Question:
The picture shows an example of some items added in my datagrid. Right now I can only change each rows checkbox by clicking on it but I would like to be able to click anywhere on each row to change that rows checkbox.
XAML of datagrid and row template:
'''
<DataGrid Grid.Row="1" SnapsToDevicePixels="True" BorderThickness="0" SelectedItem="{Binding Selected}" ItemsSource="{Binding Source={StaticResource ColViewSource},Mode=OneWay}" AutoGenerateColumns="False" x:Name="dataGrid" HeadersVisibility="None" ScrollViewer.CanContentScroll="True" ScrollViewer.VerticalScrollBarVisibility="Disabled" ScrollViewer.HorizontalScrollBarVisibility="Disabled">
<DataGrid.GroupStyle>
<GroupStyle ContainerStyle="{StaticResource GroupHeaderStyle}">
<GroupStyle.Panel>
<ItemsPanelTemplate>
<DataGridRowsPresenter></DataGridRowsPresenter>
</ItemsPanelTemplate>
</GroupStyle.Panel>
</GroupStyle>
</DataGrid.GroupStyle>
</DataGrid>
<Style TargetType="DataGridRow">
<Style.Triggers>
<DataTrigger Binding="{Binding Type}" Value="TTC">
<Setter Property="Template" Value="{StaticResource ResourceKey=TTC}"/>
</DataTrigger>
</Style.Triggers>
</Style>
<ControlTemplate x:Key="TTC">
<Grid Style="{StaticResource rowGridStyle}">
<Grid.ColumnDefinitions>
<ColumnDefinition MinWidth="30"/>
<ColumnDefinition />
<ColumnDefinition/>
<ColumnDefinition/>
</Grid.ColumnDefinitions>
<TextBox Style="{StaticResource commentboxStyle}" Text="{Binding Comment,Mode=TwoWay,UpdateSourceTrigger=PropertyChanged}" Grid.Column="0" Grid.ColumnSpan="3" ></TextBox>
<TextBlock Style="{StaticResource textblockStyle}" Text="{Binding Text1,Mode=TwoWay,UpdateSourceTrigger=PropertyChanged}" Grid.Column="1" Grid.ColumnSpan="2"/>
<Label Style="{StaticResource labelStyle}" Content="{Binding Text2,Mode=TwoWay,UpdateSourceTrigger=PropertyChanged}" Grid.Column="2" HorizontalAlignment="Right" />
<CheckBox Style="{StaticResource RectBox}" IsChecked="{Binding IsChecked,Mode=TwoWay,UpdateSourceTrigger=PropertyChanged}" Grid.Column="3" HorizontalAlignment="Center" IsThreeState="True"/>
<Path Style="{StaticResource dottedpathStyle}"/>
</Grid>
</ControlTemplate>
'''
Any tips on how to achieve this?
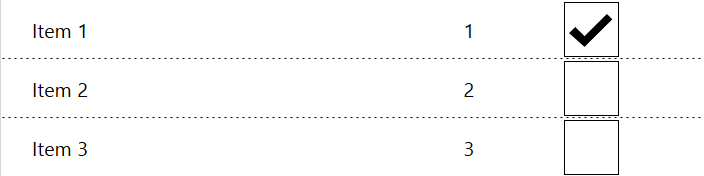
Answer: You could add a handler to your 'DataGridRow' style that sets the 'IsChecked' property of the data object to 'true':
'''
<Style TargetType="DataGridRow">
<EventSetter Event="PreviewMouseLeftButtonDown" Handler="OnPreviewMouseLeftButtonDown" />
<Style.Triggers>
<DataTrigger Binding="{Binding Type}" Value="TTC">
<Setter Property="Template" Value="{StaticResource ResourceKey=TTC}"/>
</DataTrigger>
</Style.Triggers>
</Style>
'''
---
'''
private void OnPreviewMouseLeftButtonDown(object sender, MouseButtonEventArgs e)
{
if (!(e.Source is CheckBox))
{
DataGridRow row = sender as DataGridRow;
YourDataClass dataObject = row.DataContext as YourDataClass;
if (dataObject != null)
dataObject.IsChecked = true;
}
}
'''
Make sure that 'YourDataClass' implements the 'INotifyPropertyChanged' interface and raises the 'PropertyChanged' event in the setter of the 'IsChecked' property.